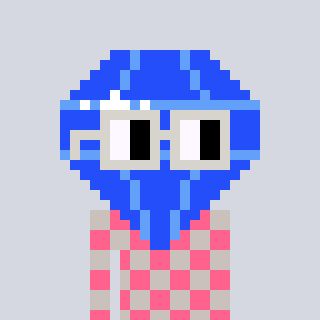
a pixel art character with square light gray glasses, a blue diamond-shaped head and a foggrey-colored body on a cool background